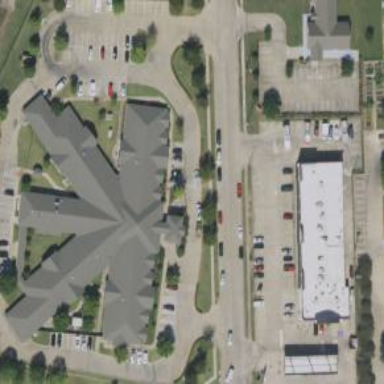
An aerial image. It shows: Building.